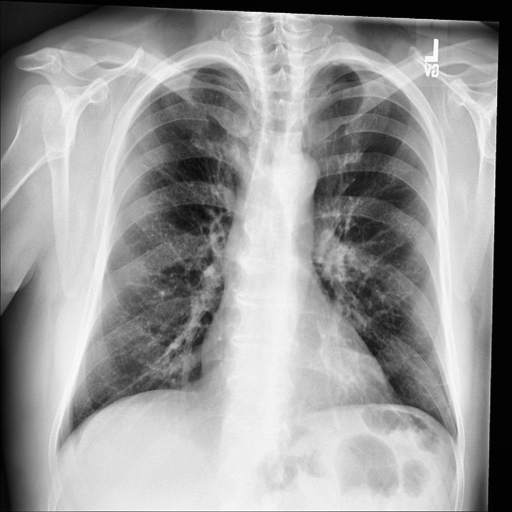
Finding: NORMAL